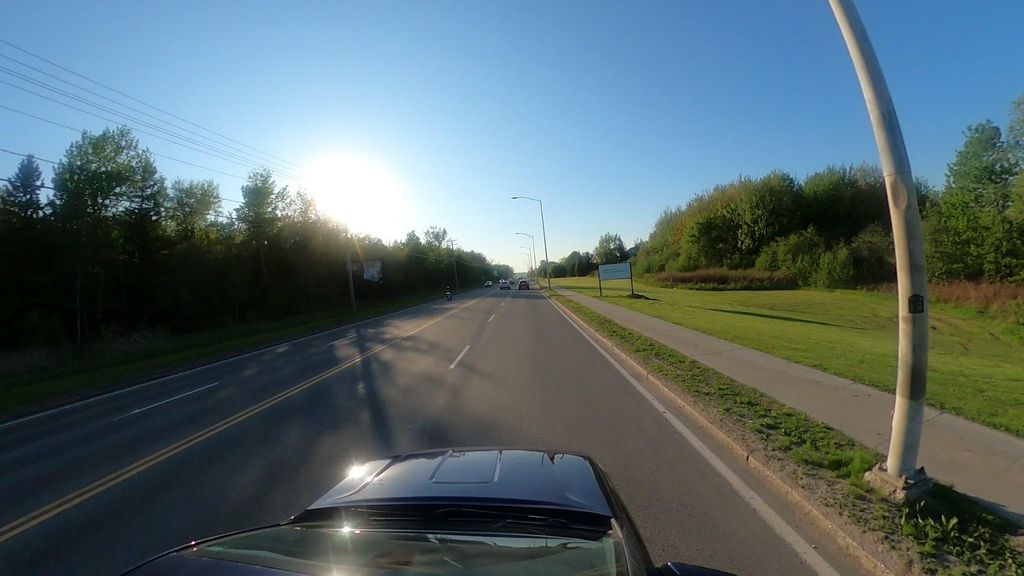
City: quebec_city